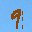
Label: 9